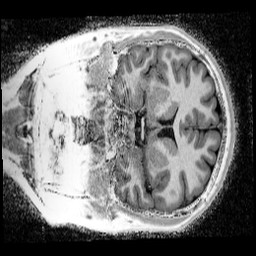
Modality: UNIT1_denoised
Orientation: coronal
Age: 13
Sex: female
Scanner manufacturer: siemens
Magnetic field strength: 3 T
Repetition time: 4 s
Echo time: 0.00299 s